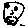
Label: bird